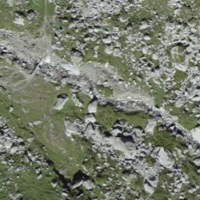
EUNIS habitat code: 23
Species observed at this site:
Chamaenerion fleischeri